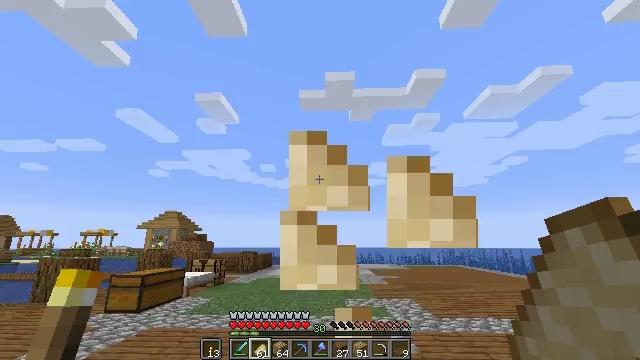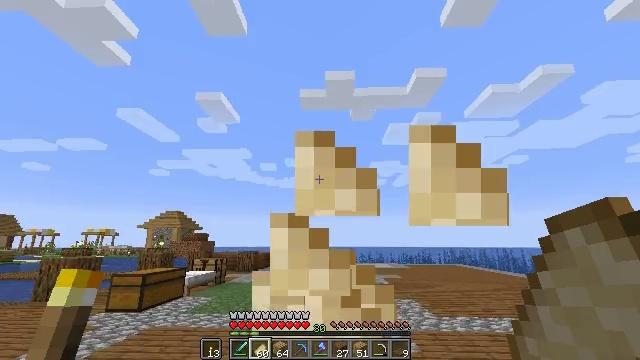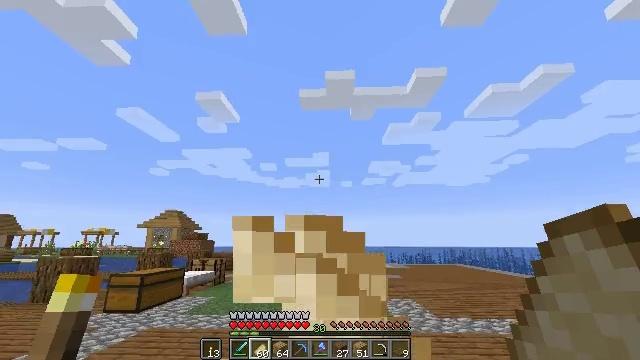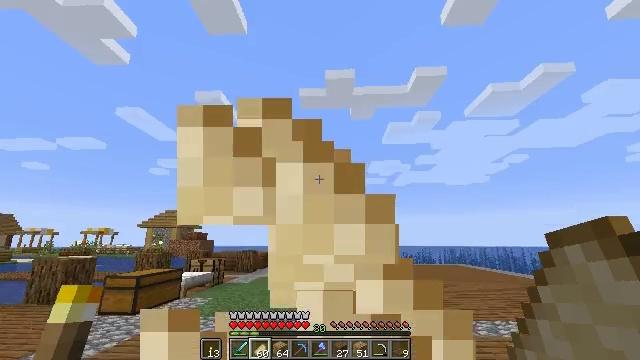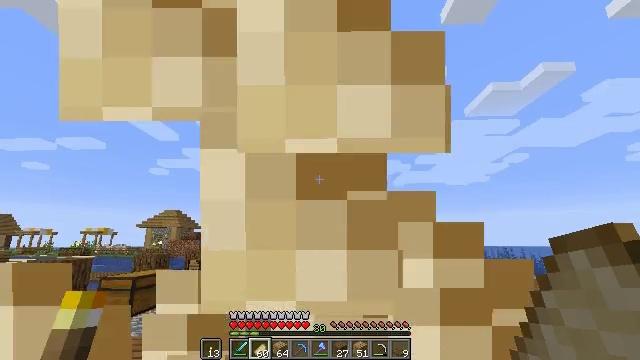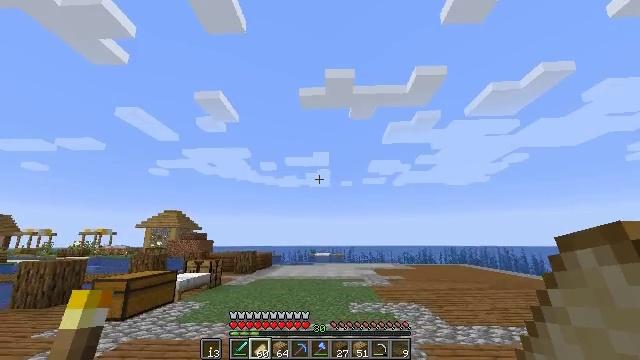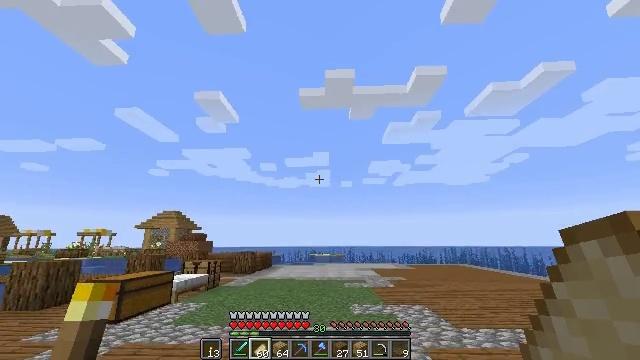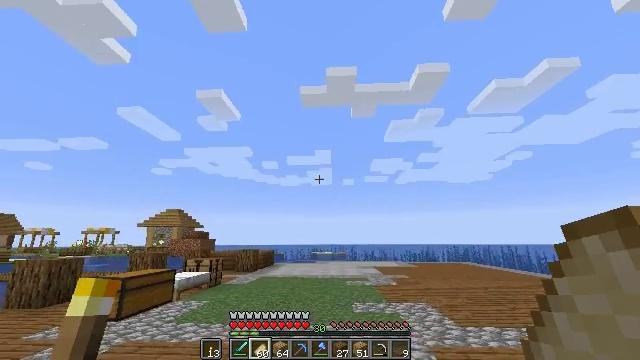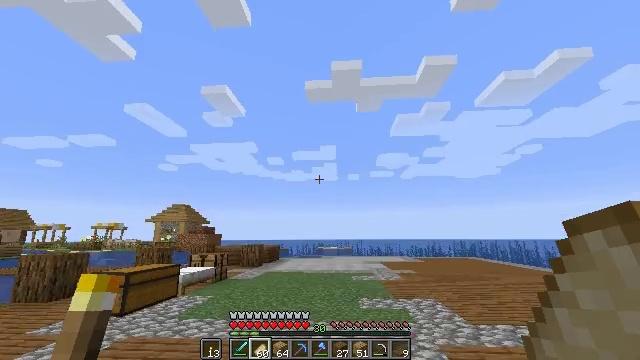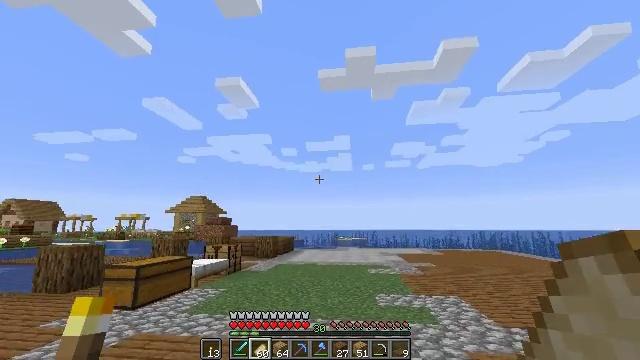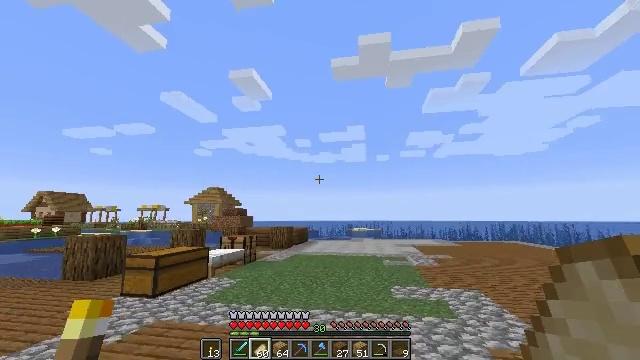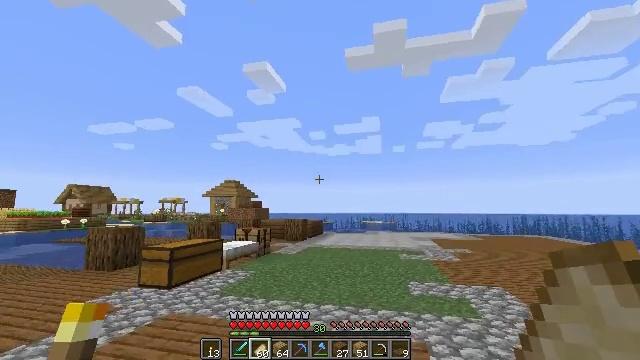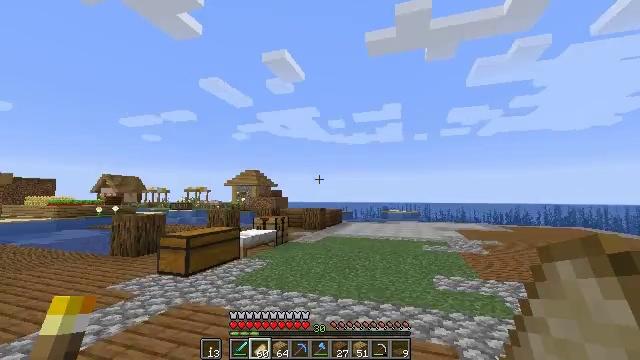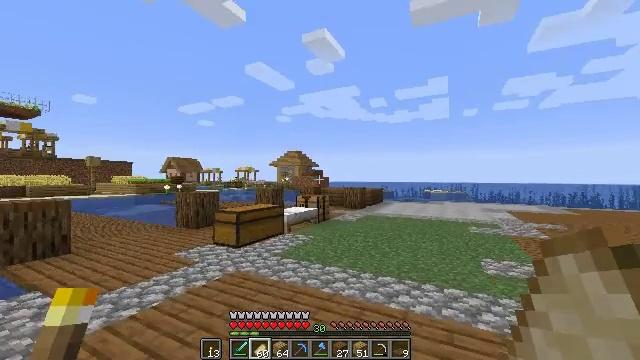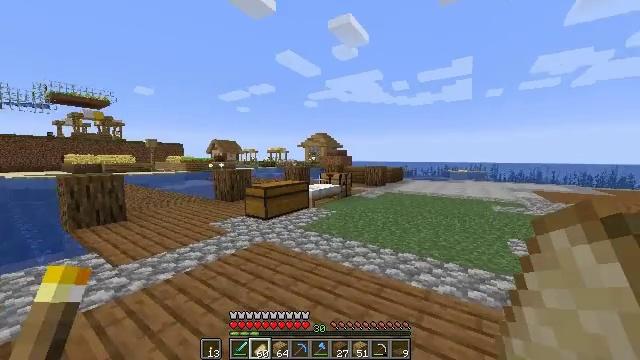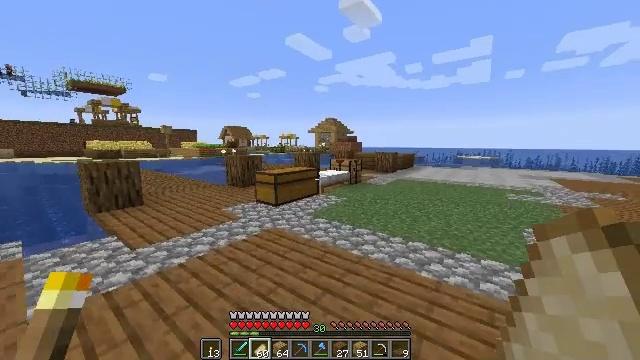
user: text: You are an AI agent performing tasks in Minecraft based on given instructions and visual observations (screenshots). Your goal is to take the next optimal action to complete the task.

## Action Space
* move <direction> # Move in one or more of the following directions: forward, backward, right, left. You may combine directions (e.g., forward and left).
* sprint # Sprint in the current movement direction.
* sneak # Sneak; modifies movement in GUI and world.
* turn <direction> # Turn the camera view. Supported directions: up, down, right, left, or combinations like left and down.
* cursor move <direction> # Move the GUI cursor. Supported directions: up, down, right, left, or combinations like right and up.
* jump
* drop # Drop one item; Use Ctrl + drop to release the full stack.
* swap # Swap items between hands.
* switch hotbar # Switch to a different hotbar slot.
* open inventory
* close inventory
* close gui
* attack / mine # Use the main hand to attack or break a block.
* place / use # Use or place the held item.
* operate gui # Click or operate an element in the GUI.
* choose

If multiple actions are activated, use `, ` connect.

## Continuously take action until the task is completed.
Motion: motion action
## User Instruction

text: Use the crafting grid to obtain spruce stairs from planks.
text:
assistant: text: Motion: use / place
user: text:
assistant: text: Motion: move forward, use / place
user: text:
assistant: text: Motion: move forward, use / place
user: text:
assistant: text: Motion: move forward, use / place
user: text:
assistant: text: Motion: move forward, use / place
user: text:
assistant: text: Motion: move forward, use / place
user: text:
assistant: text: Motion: move forward, use / place
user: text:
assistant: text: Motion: move forward, turn left, use / place
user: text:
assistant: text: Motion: move forward, turn left and down, use / place
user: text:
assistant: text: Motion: move forward, turn left and down, use / place
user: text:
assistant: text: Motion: move forward, turn left and down
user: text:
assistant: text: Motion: move forward, sprint, turn left and down
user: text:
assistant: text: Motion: move forward, sprint, turn left and down
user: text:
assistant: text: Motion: move forward, sprint, turn left and down
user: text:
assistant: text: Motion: move forward, sprint, turn left and down
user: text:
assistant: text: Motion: move forward, turn down
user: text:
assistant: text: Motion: move forward, sprint, turn right and down
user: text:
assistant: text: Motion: move forward, sprint, turn right
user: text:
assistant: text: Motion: move forward, sprint
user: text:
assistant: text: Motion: move forward, sprint
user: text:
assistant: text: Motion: move forward
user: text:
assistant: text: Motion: move forward
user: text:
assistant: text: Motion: move forward, sprint
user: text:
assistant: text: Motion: move forward, sprint
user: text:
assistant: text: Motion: move forward, sprint
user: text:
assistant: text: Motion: move forward
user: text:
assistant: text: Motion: move forward
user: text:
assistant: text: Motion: move forward
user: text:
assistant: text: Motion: move forward
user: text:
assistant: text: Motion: move forward